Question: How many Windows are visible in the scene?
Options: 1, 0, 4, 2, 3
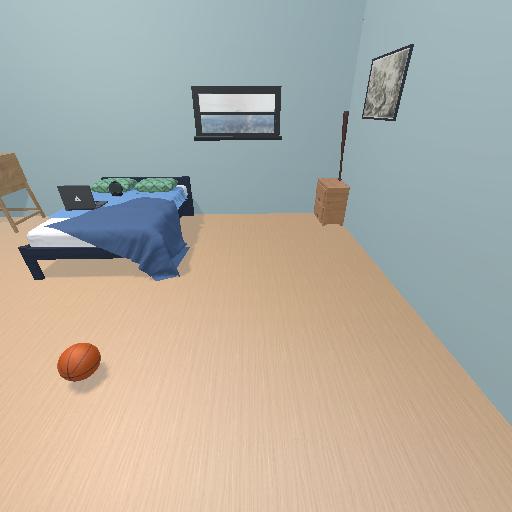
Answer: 1